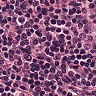
Metastatic tissue present: no